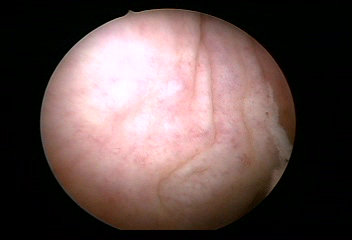
Modality: WLC
Class: Normal mucosa
Bladder cancer association: No